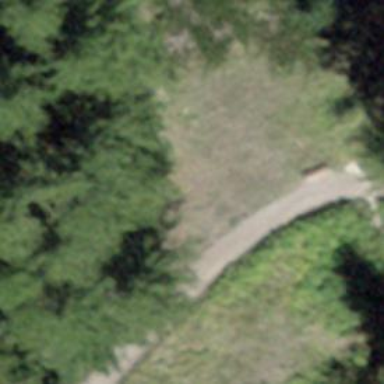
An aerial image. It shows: Bench.